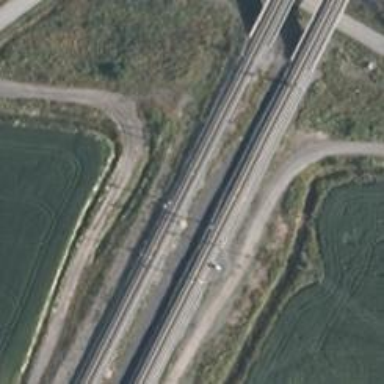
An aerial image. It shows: Railway signal.